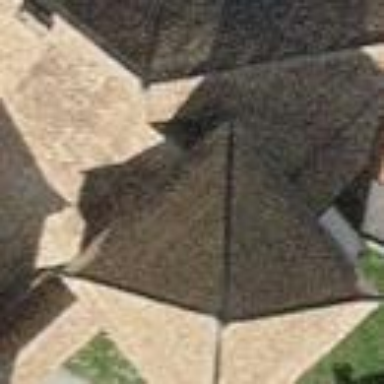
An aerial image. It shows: Defensive tower with pyramidal brown roof.